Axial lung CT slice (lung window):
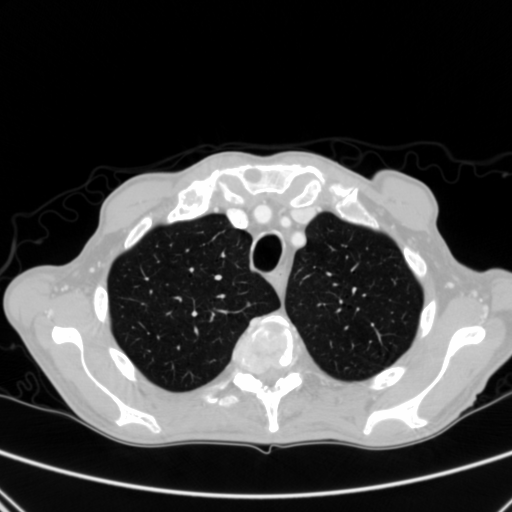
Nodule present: no